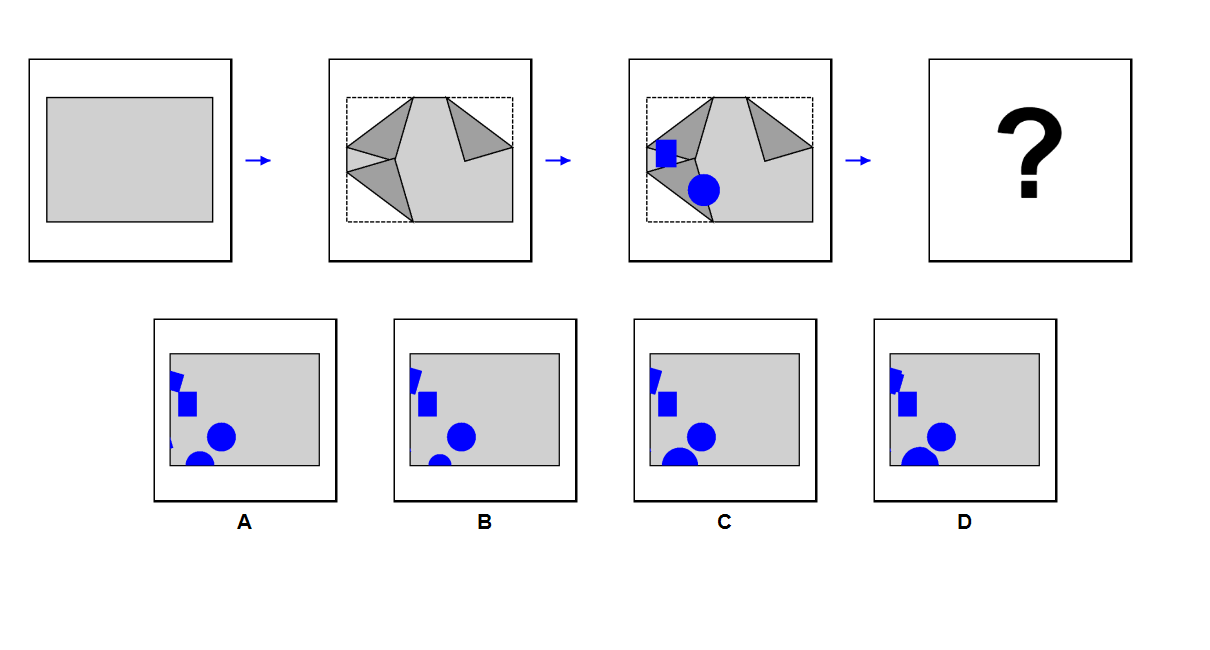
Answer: A